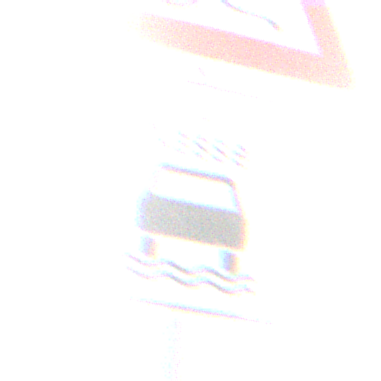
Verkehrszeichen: BeiNaesse
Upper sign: SchleuderOderRutschgefahr
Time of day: MorningAfternoon
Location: Outdoor (Nature)
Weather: PartlyCloudy
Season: NotSpecified
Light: Natural